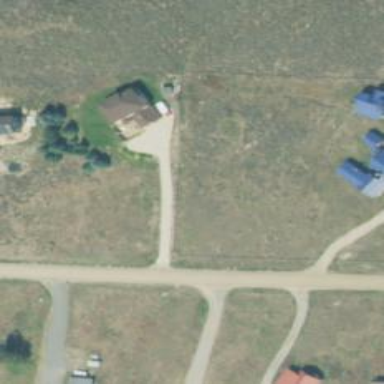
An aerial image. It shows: Driveway.